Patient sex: M
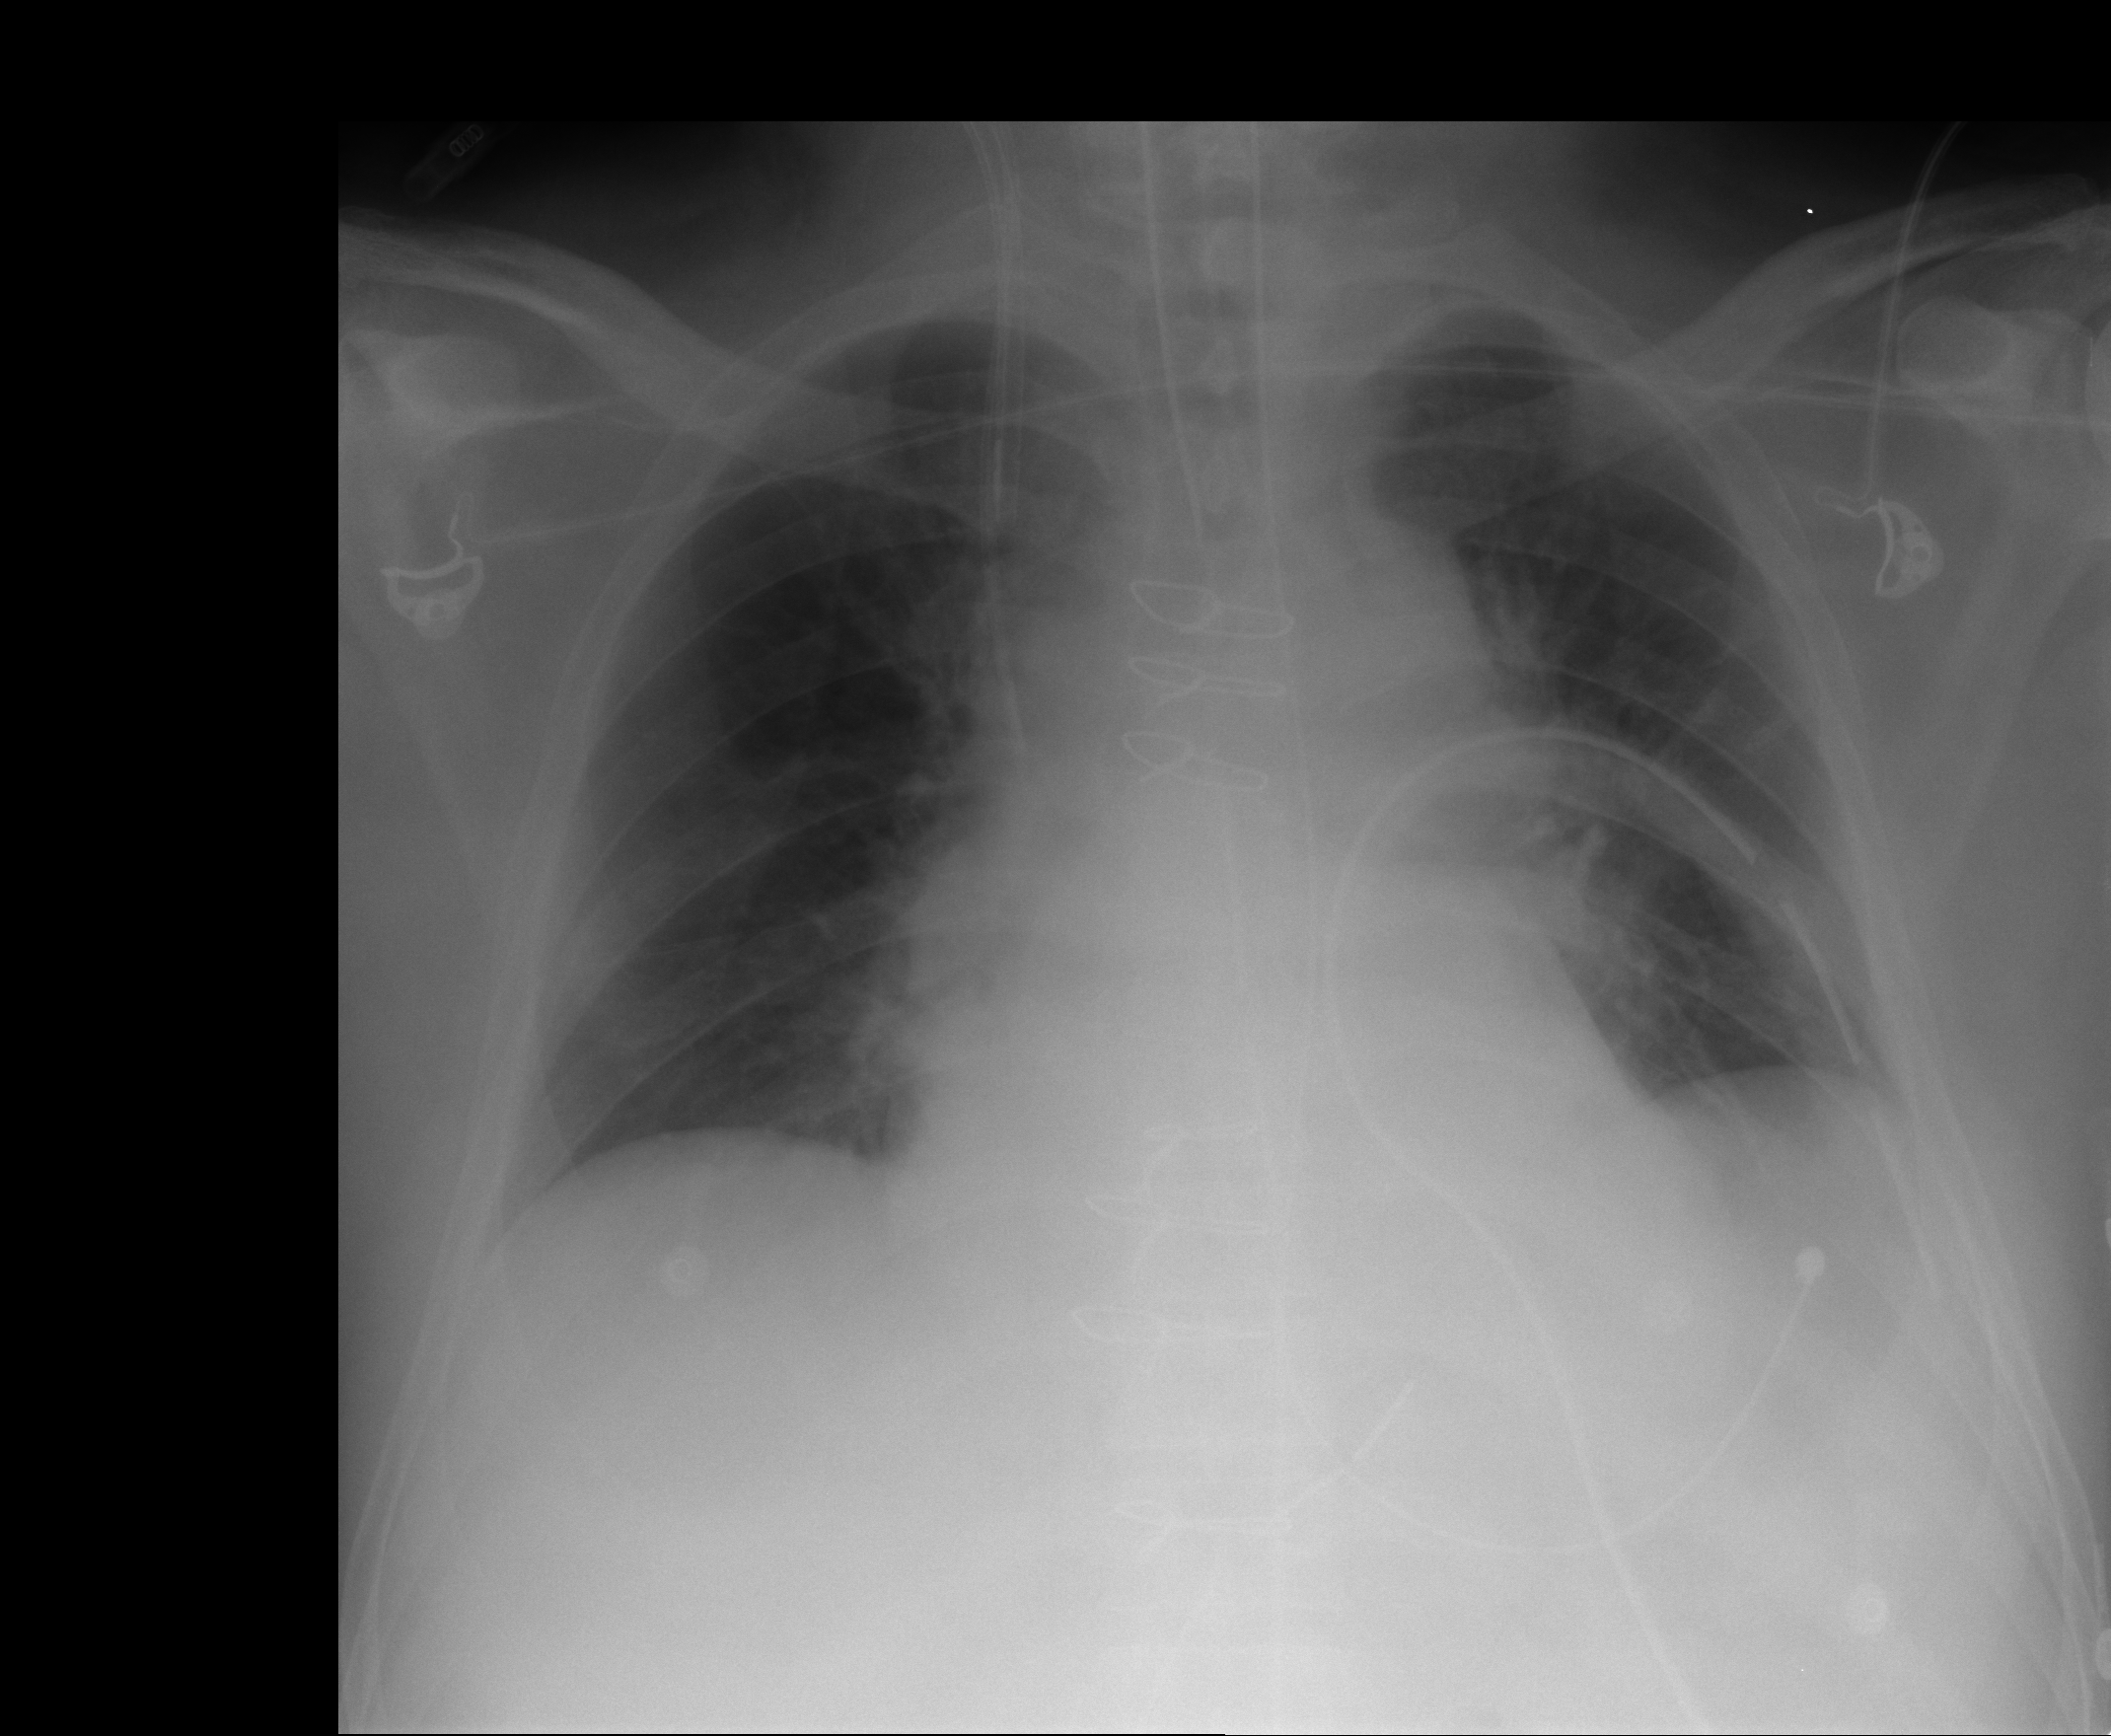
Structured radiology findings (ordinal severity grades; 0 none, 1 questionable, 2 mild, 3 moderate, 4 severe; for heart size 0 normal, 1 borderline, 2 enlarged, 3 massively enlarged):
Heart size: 2
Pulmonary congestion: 0
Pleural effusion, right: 0
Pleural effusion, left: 0
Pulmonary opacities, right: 0
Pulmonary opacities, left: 0
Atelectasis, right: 0
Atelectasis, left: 1